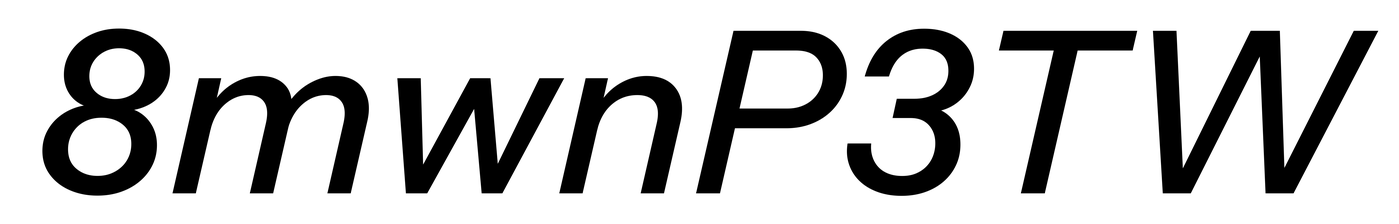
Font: InstrumentSans-Italic_Medium_Italic